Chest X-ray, AP view. Patient: 51 years old, sex M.
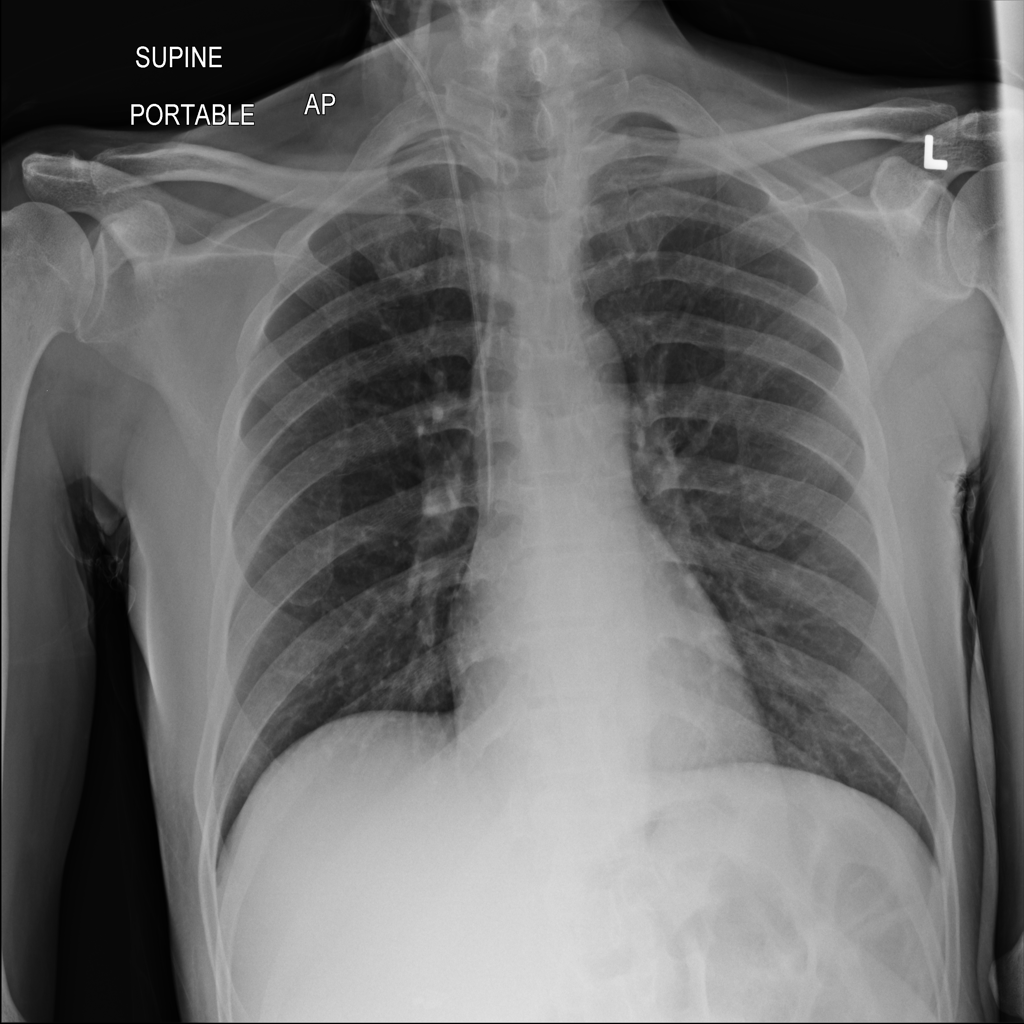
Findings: No Finding